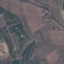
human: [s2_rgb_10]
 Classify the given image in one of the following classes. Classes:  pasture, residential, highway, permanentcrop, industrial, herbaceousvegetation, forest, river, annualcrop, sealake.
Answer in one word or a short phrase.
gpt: PermanentCrop